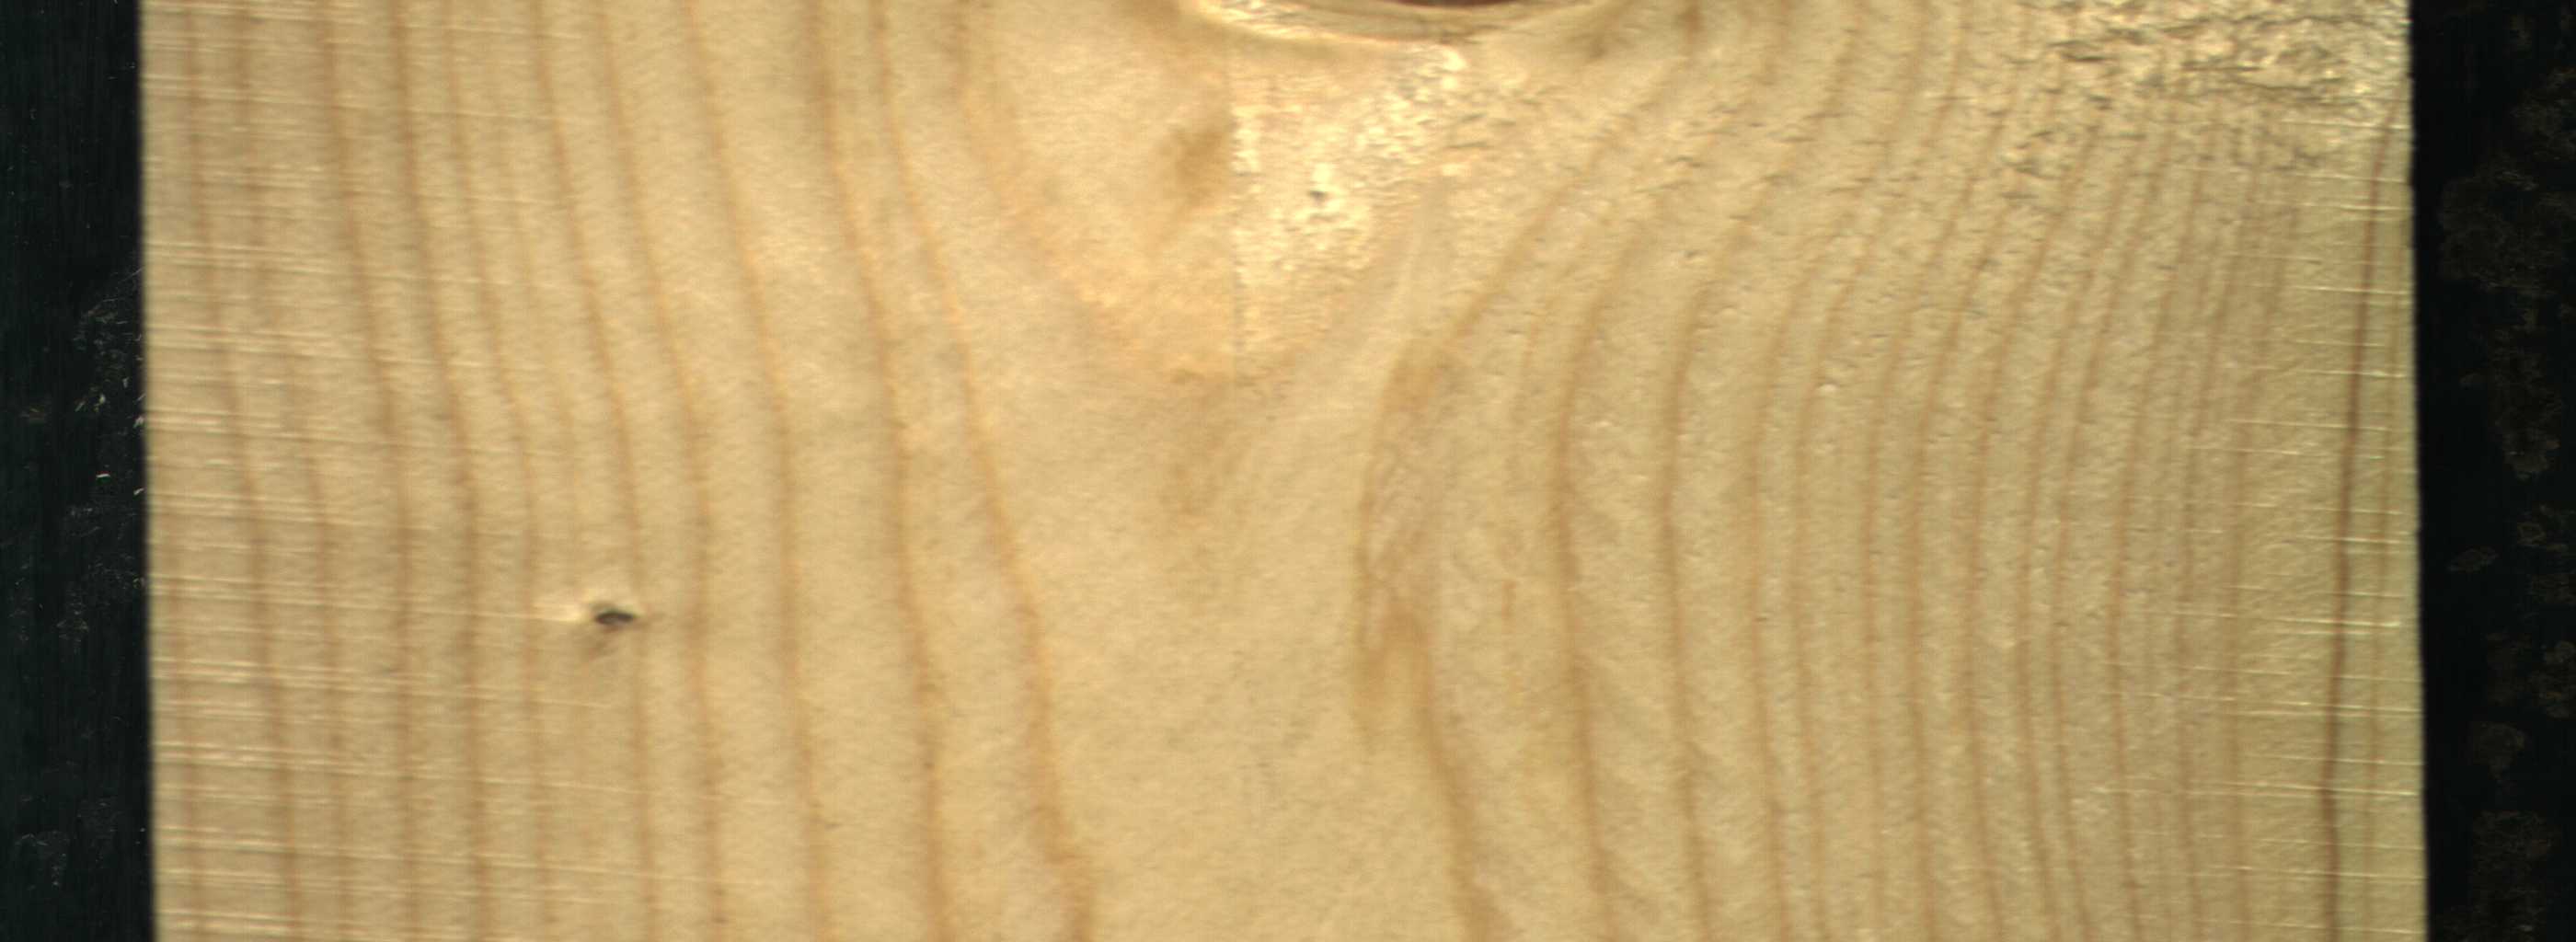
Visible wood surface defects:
Live_Knot